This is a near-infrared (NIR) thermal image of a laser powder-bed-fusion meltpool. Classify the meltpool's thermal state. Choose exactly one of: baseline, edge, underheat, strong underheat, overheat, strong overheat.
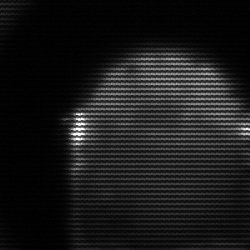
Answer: edge